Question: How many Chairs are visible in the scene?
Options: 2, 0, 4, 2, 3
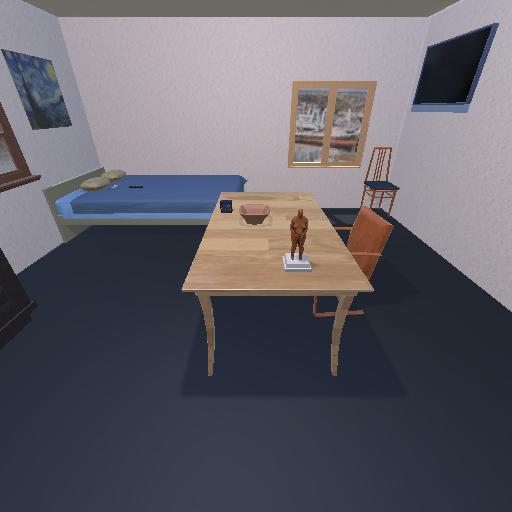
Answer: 2